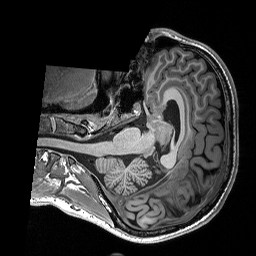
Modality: T1w
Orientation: axial
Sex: male